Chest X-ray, PA view. Patient: 35 years old, sex F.
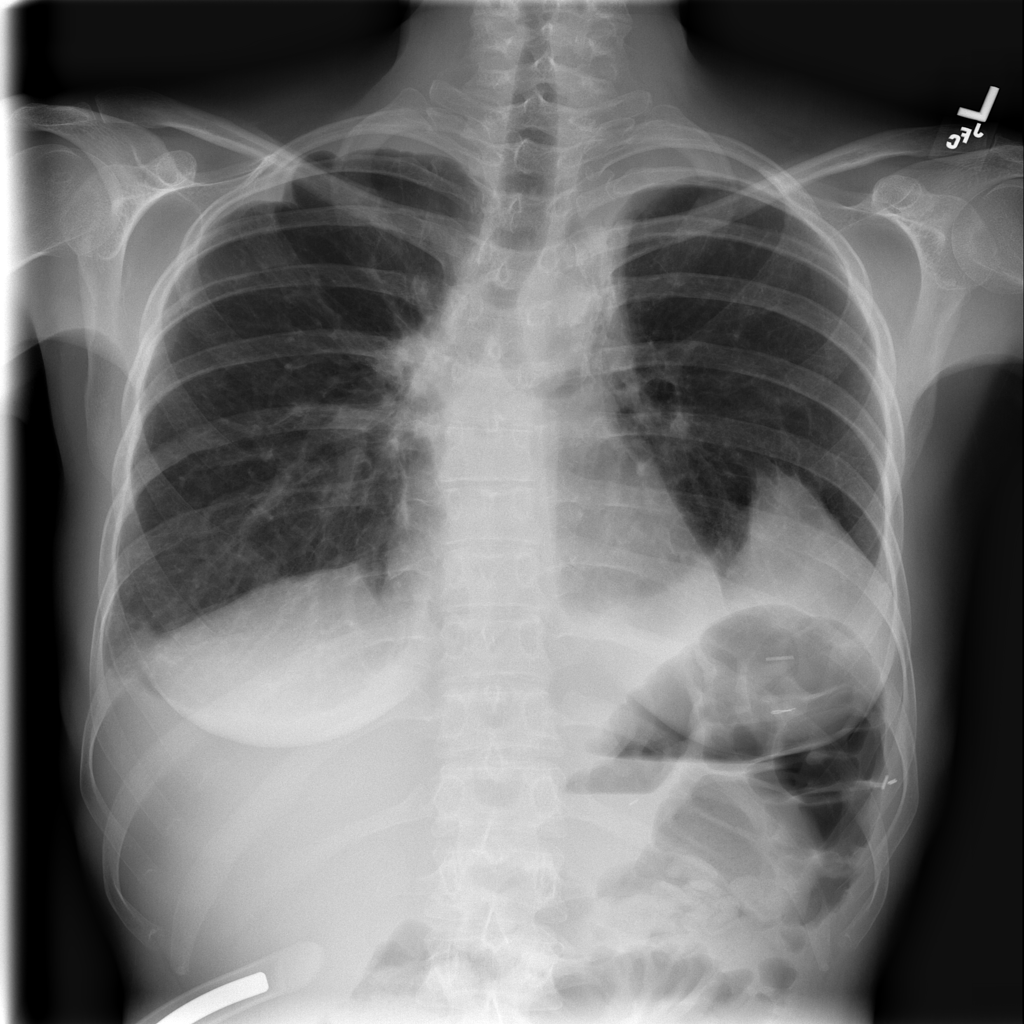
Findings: Consolidation, Fibrosis, Pleural_Thickening